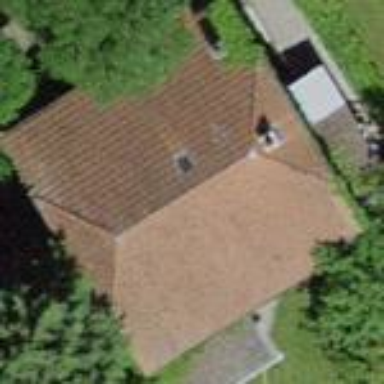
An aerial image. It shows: House with half-hipped roof made of roof tiles.